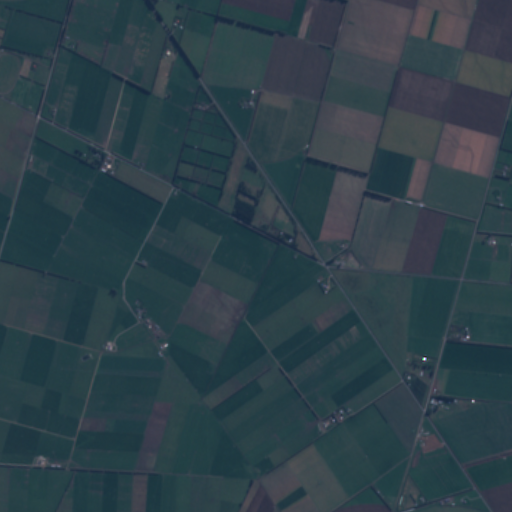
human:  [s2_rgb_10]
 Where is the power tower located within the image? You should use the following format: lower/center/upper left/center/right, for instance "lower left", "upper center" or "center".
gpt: The power tower is located in the lower right of the image.
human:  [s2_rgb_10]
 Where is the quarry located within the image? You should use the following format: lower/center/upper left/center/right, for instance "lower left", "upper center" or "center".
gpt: The quarry is located in the center right of the image.
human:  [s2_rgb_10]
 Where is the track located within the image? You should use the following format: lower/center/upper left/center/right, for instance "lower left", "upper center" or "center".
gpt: The track is located in the upper left of the image.
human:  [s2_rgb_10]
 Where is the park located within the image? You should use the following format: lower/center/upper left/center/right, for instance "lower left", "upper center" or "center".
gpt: There is no park in the image.